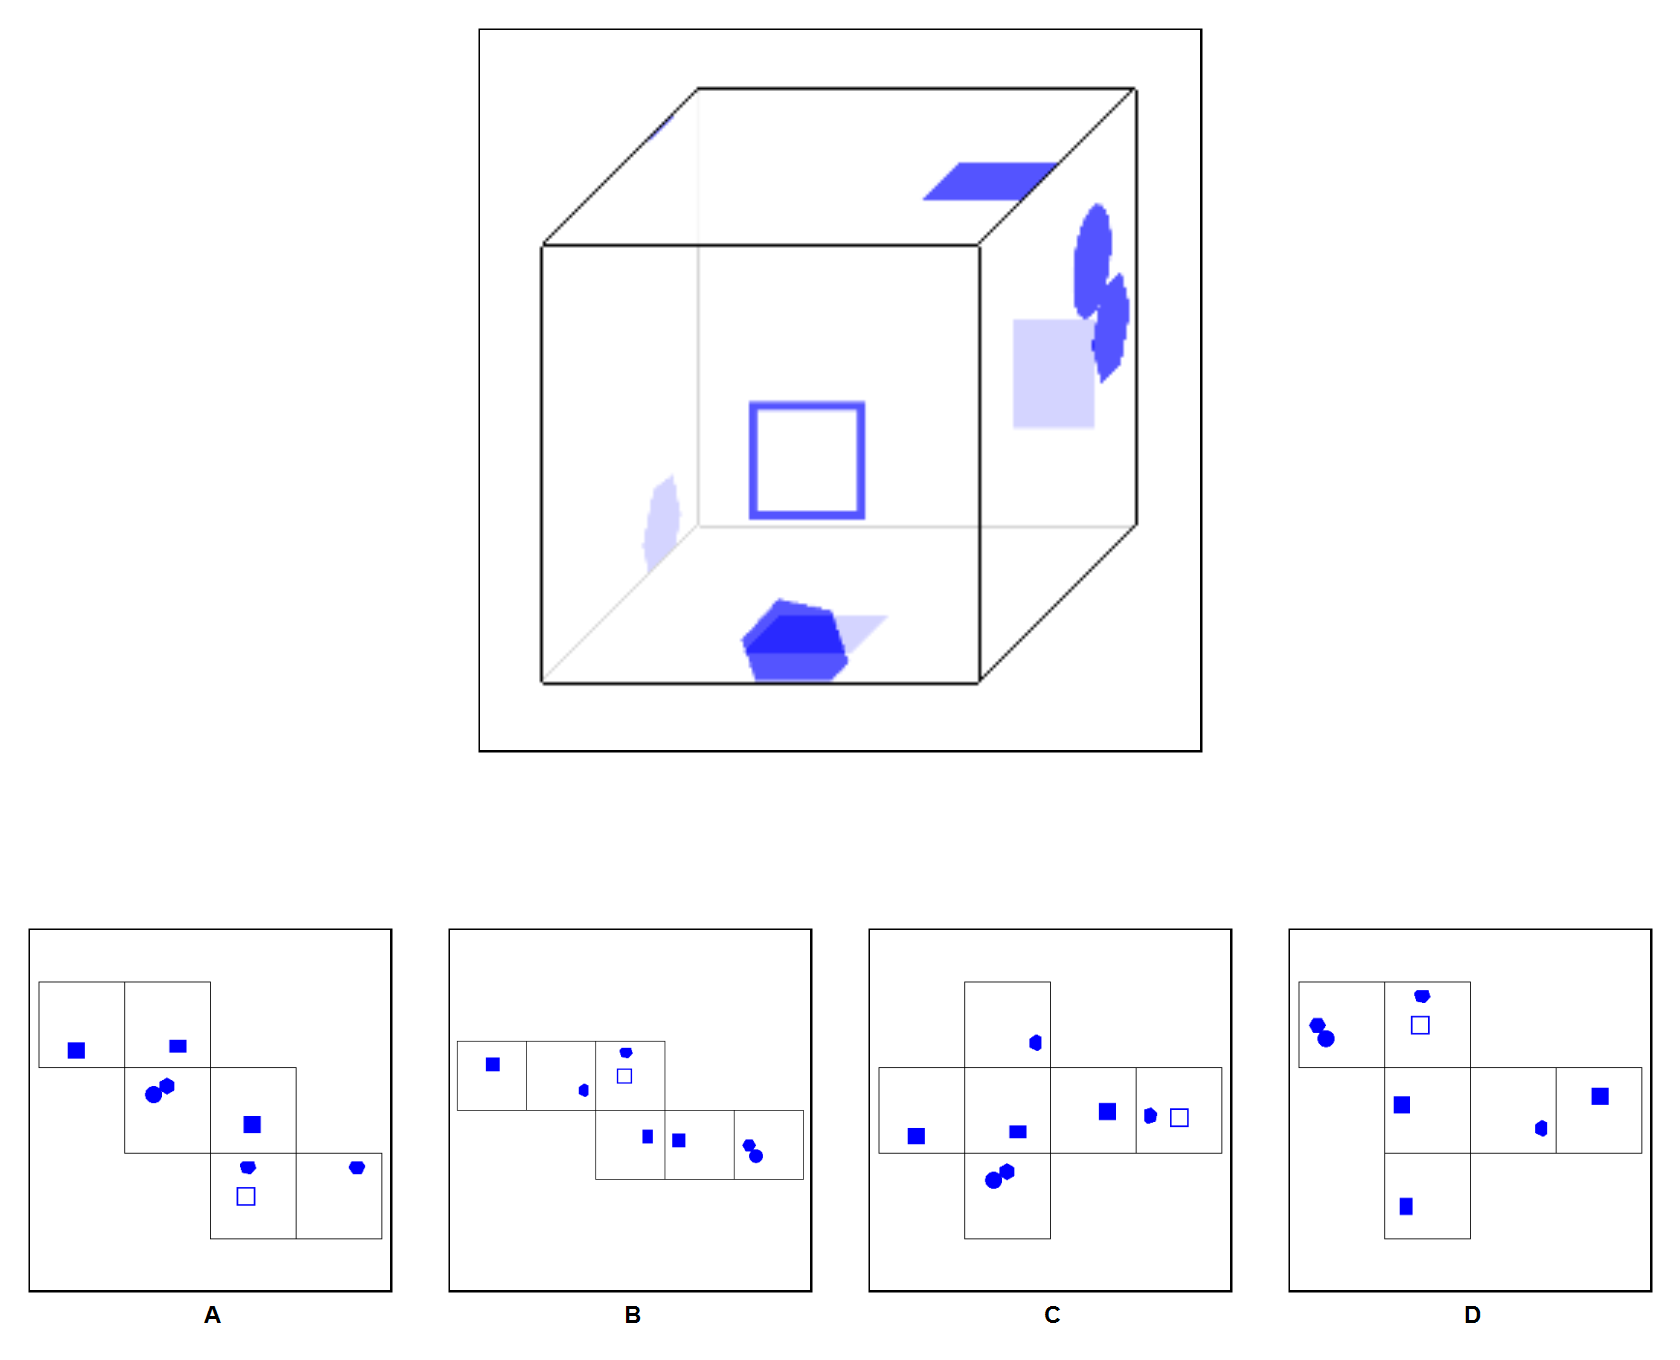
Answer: B